Field crop: maize
Growth stage: 1
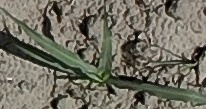
Species: sorghum